Field crop: tomato
Growth stage: 1
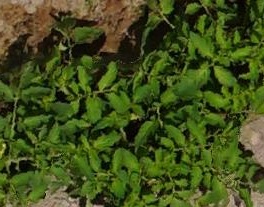
Species: tomato